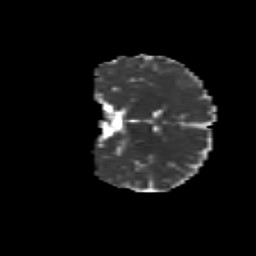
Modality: MD
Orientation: coronal
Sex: male
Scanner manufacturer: siemens
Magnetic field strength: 3 T
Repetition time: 5 s
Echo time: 0.071 s